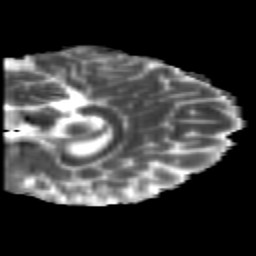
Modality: MD
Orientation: sagittal
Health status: healthy
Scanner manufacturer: siemens
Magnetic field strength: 3 T
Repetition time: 10 s
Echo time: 0.092 s